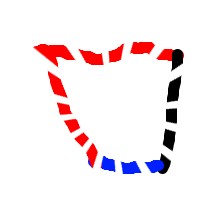
Shape: trapezoid